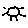
Label: sun